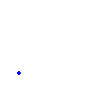
Particle: pion